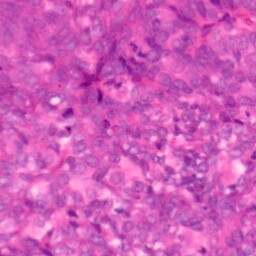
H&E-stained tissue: Colon